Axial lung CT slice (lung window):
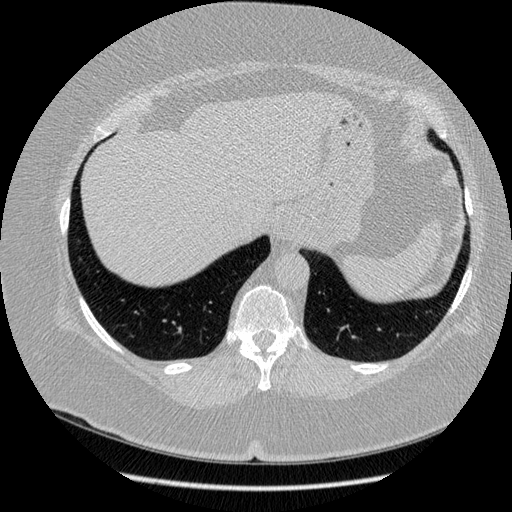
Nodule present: no